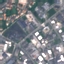
Land use / land cover: Industrial